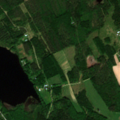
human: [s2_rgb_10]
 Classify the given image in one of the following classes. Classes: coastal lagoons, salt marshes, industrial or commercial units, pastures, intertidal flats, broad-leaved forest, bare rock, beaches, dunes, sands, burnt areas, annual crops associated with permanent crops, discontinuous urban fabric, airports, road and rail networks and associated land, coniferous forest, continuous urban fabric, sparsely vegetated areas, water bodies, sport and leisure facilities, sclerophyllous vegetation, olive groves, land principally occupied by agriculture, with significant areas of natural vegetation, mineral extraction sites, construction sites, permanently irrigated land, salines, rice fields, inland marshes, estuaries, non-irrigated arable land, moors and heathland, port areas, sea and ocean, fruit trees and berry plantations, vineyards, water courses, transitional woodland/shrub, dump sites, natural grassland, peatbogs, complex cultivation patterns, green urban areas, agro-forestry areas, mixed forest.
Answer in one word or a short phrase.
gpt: non-irrigated arable land, broad-leaved forest, mixed forest, water bodies